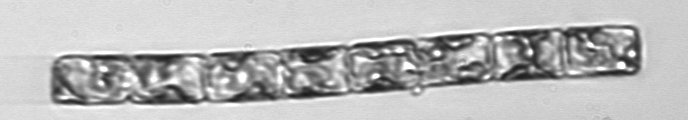
Label: Guinardia_delicatula